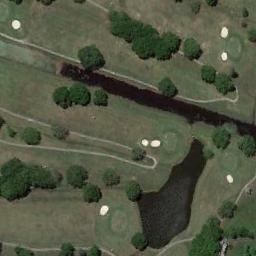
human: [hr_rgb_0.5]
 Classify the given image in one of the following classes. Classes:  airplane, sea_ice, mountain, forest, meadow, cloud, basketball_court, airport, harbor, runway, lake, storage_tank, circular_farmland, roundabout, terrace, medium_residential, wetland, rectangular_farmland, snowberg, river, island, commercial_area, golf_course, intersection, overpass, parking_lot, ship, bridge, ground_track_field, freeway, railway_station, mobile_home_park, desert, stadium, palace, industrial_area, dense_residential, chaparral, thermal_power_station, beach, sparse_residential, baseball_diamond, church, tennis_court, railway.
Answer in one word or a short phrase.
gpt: golf_course